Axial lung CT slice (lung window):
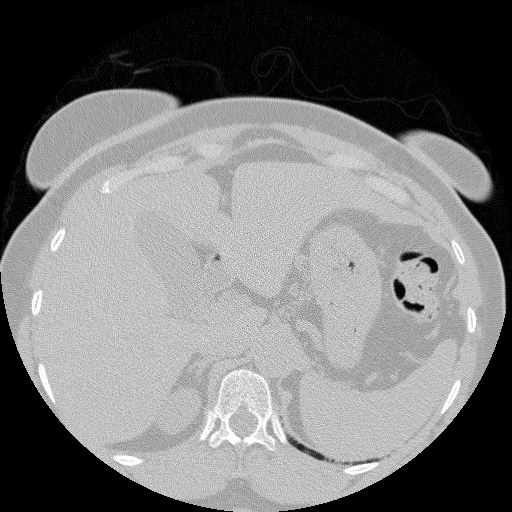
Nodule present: no